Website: lowes
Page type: customer-info-address
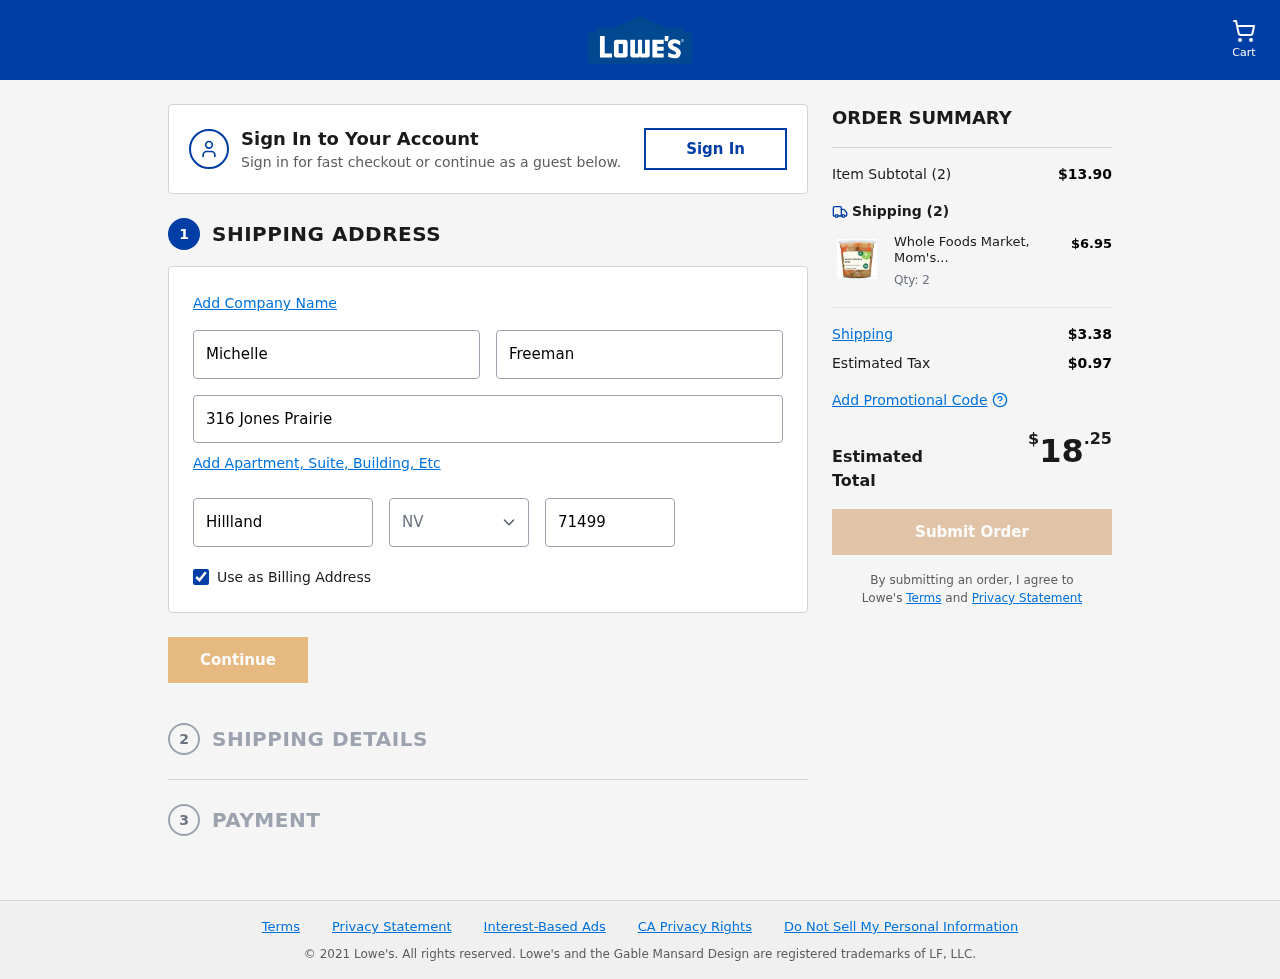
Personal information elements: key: PII_CITY
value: Hillland
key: PII_FIRSTNAME
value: Michelle
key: PII_LASTNAME
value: Freeman
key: PII_POSTCODE
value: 71499
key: PII_STATE_ABBR
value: NV
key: PII_STREET
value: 316 Jones Prairie
Product elements: key: PRODUCT1_NAME
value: Whole Foods Market, Mom's Chicken Soup, 24 Ounce
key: PRODUCT1_PRICE
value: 6.95
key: PRODUCT1_QUANTITY
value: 2
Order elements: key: ORDER_NUM_ITEMS
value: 2
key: ORDER_SUBTOTAL
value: $13.90
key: ORDER_NUM_ITEMS2
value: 2
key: ORDER_SHIPPING_COST
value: $3.38
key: ORDER_TAX
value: $0.97
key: ORDER_TOTAL
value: $18.25